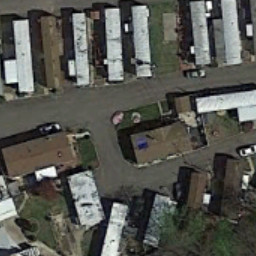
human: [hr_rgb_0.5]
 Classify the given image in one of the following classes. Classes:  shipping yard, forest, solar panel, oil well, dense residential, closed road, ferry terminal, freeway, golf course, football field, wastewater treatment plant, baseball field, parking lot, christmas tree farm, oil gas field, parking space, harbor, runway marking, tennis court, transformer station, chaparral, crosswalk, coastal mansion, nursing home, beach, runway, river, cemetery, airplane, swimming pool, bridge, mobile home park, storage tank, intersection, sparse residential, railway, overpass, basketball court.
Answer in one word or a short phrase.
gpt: mobile home park